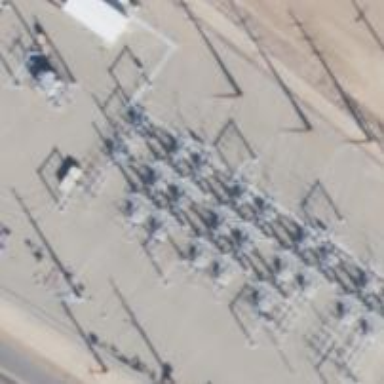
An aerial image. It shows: Switch used for power control.